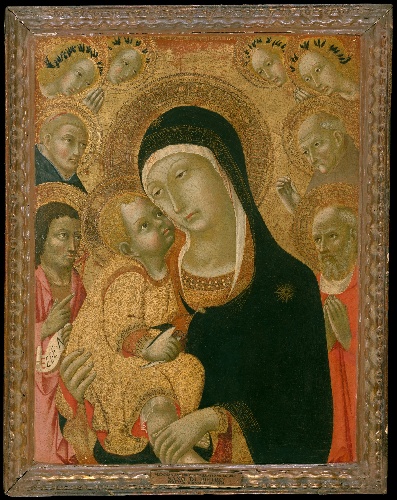
Title: Madonna and Child with Saints John the Baptist, Jerome, Peter Martyr, and Bernardino and Four Angels
Artist: Sano di Pietro (Ansano di Pietro di Mencio)
Artist bio: Italian, Siena 1405–1481 Siena
Date: ca. 1425–before ca. 1467
Object type: Painting
Classification: Paintings
Medium: Tempera on wood, gold ground
Dimensions: Overall, with engaged (not original) frame: 28 1/8 × 22 1/8 in. (71.4 × 56.2 cm)
Painted surface: 24 3/4 × 18 5/8 in. (62.9 × 47.3 cm)
Department: Robert Lehman Collection
Credit line: Robert Lehman Collection, 1975
Accession year: 1975
Repository: Metropolitan Museum of Art, New York, NY
Tags: Angels|Madonna and Child|Saint Jerome|Saint John the Baptist|Saint Peter